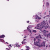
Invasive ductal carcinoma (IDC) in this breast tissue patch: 1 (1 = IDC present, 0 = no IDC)